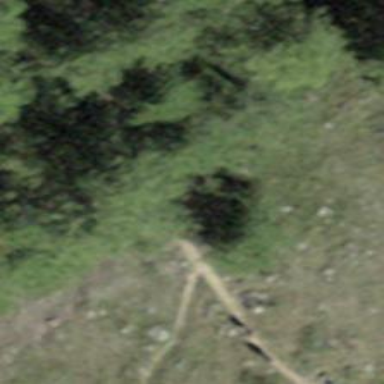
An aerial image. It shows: Guidepost providing information.